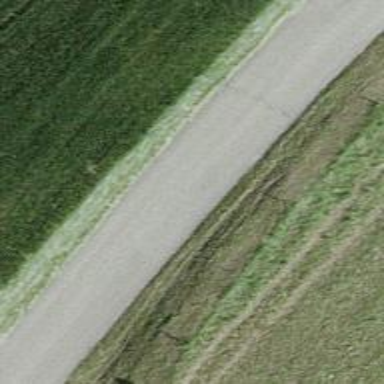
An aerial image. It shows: Unclassified road with asphalt surface.